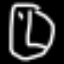
Label: clock